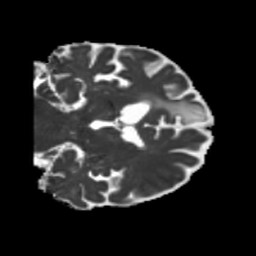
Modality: MD
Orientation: coronal
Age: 72
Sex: male
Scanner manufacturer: siemens
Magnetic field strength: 3 T
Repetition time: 5.25 s
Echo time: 0.08 s